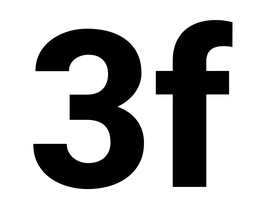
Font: Roboto_ExtraBold